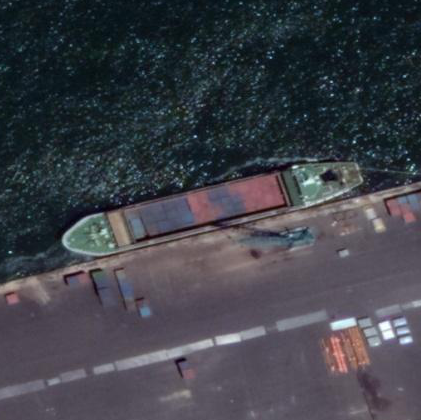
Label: civil